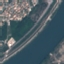
Label: River